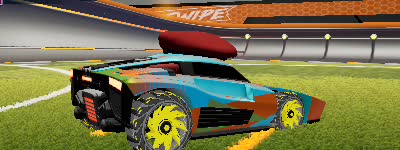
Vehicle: breakout